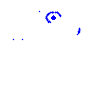
Particle: kaon